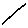
Label: line